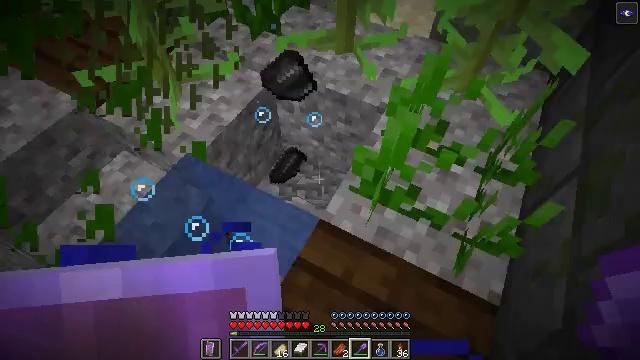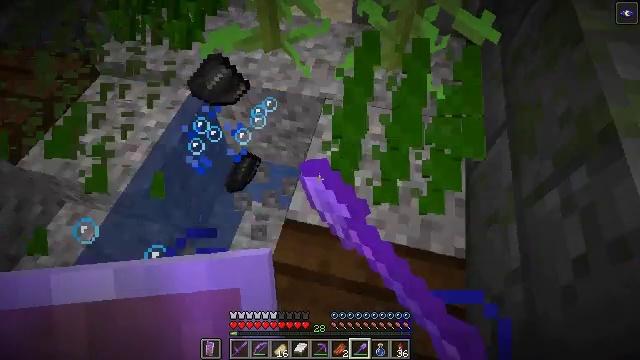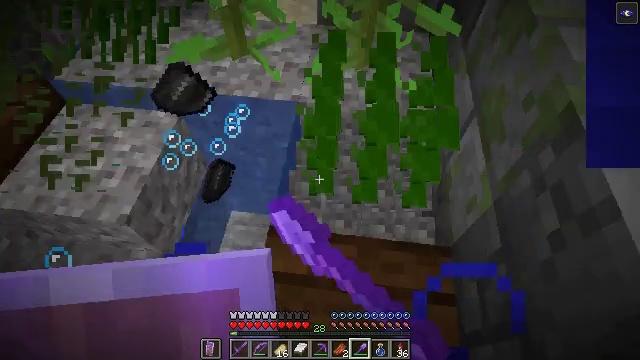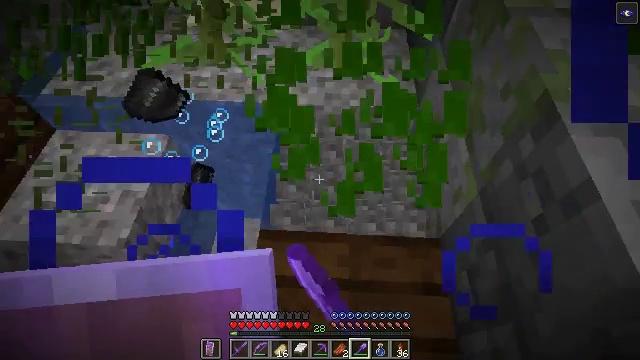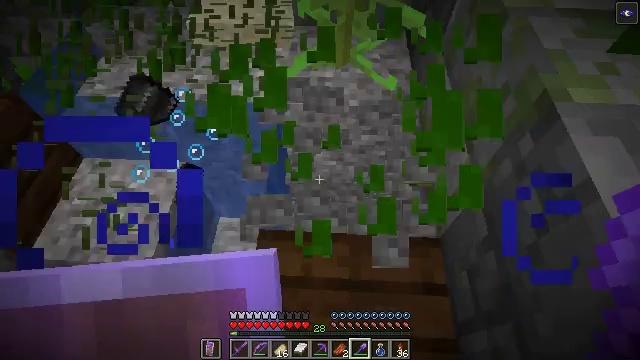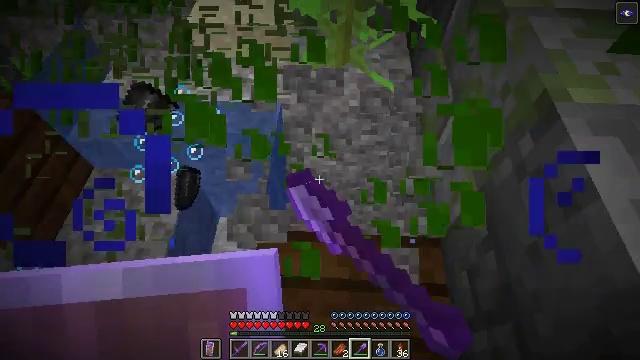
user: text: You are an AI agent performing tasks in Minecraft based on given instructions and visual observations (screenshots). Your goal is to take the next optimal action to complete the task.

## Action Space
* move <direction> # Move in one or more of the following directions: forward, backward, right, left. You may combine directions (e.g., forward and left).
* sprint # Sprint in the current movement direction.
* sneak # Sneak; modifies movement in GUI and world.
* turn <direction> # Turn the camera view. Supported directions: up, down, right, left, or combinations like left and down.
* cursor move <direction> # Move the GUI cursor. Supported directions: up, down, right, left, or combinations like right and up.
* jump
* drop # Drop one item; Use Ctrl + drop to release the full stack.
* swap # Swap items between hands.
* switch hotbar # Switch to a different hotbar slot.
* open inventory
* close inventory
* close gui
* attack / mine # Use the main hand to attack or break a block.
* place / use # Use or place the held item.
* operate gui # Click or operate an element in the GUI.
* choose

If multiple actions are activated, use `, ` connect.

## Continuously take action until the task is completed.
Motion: motion action
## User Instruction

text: Break the seagrass in the ocean.
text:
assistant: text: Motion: turn right, attack / mine
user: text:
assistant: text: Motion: turn right, attack / mine
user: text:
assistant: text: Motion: turn right, attack / mine
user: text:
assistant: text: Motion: attack / mine
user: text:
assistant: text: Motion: attack / mine
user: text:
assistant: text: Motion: attack / mine